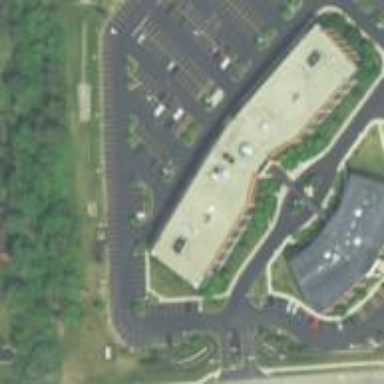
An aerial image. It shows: Commercial building.